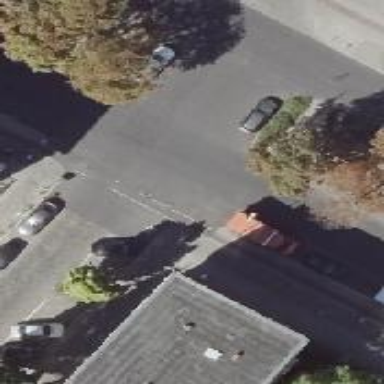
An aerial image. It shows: Smooth asphalt road in residential area.